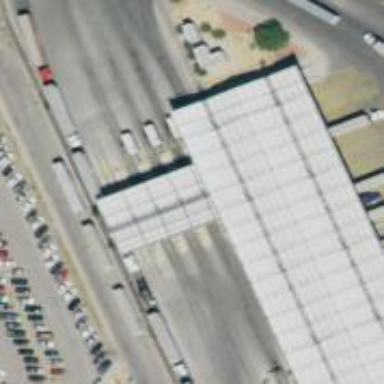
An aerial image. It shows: Border control barrier.